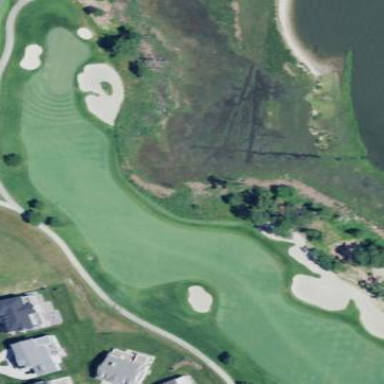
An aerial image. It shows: Golf fairway surrounded by grass.